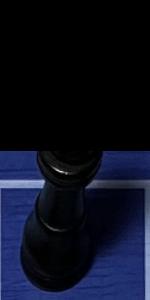
Label: King_Black